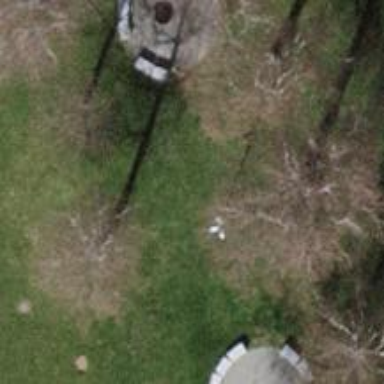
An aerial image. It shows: Surveillance object is present in the image.